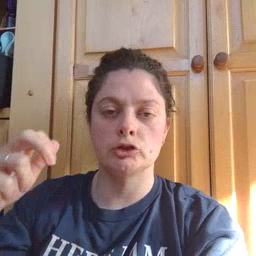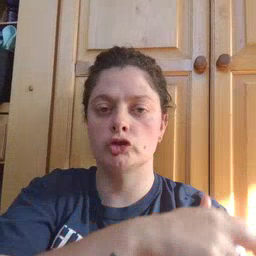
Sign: stairs